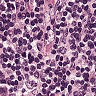
Metastatic tissue present: no